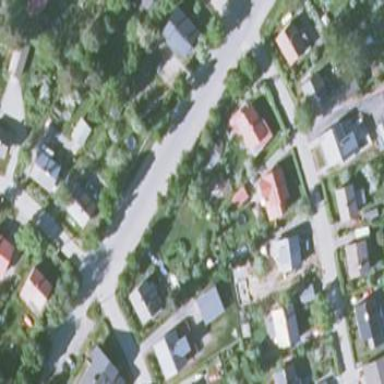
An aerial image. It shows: Residential area.